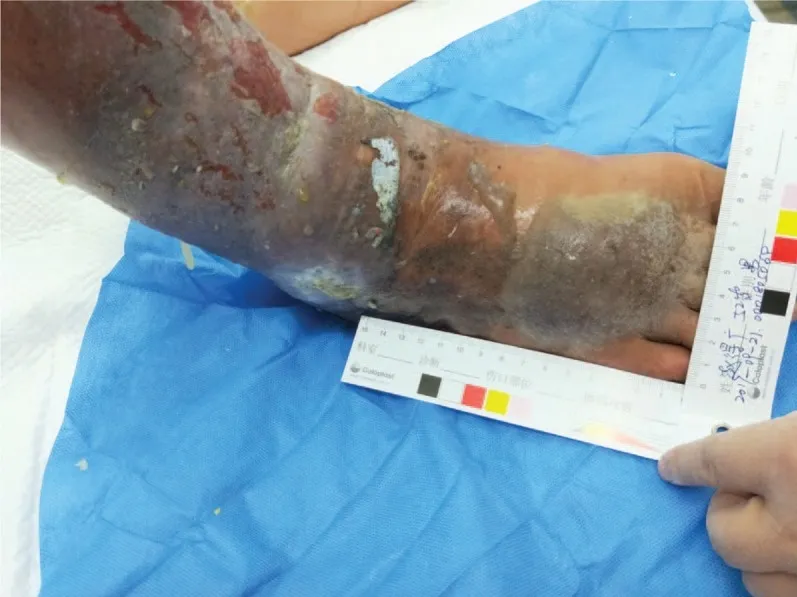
The condition of the patient's lower limb at admission. Multiple ulcers were visible on the medial and lateral sides of the right calf and right ankle. The right foot dorsal ulcer was approximately 7 x 8 cm.
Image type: medical_photograph (skin_photograph)